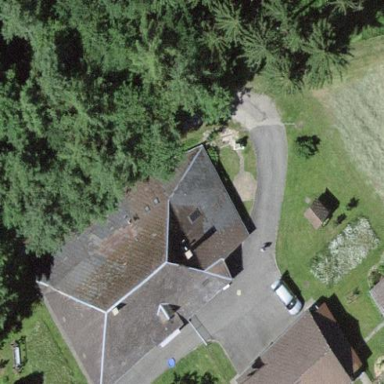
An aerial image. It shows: Residential building.